Question: How should I add System.Data.Table reference in .NETStandard 1.3?
if i use mutiple .net targets and i use datatable then it'll get below message
> CS0234 C# The type or namespace name does not exist in the namespace (are you missing an assembly reference?)
### My csproj
'''
<Project Sdk="Microsoft.NET.Sdk">
<PropertyGroup>
<TargetFrameworks>net40;net45;net451;netstandard1.3;netstandard2.0;</TargetFrameworks>
</PropertyGroup>
<ItemGroup Condition=" '$(TargetFramework)' == 'netstandard1.3' ">
<PackageReference Include="System.Dynamic.Runtime" Version="4.3.0" />
</ItemGroup>
</Project>
'''
### PS
I found nuget , there's not name System.Data package

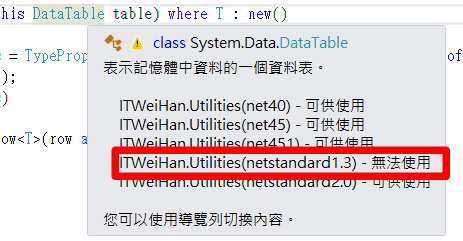
Answer: Sorry,I didn't search carefully.
'System.Data.DataTable' is support from .netstandard2.0 version on the official website <URL>
I have to use '#if !NETSTANDARD1_3' to do it for mutiple .net target version.